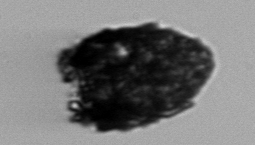
Label: Stenosemella_pacifica